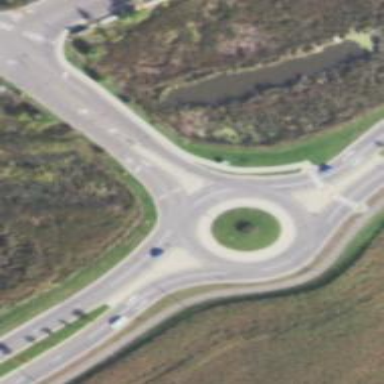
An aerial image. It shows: Tertiary road that leads to roundabout.